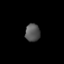
Tissue: lung
Cell type: Epithelial cells
Senescence score: 0.2325
Nuclear area (px): 259
Mean DAPI intensity: 85.467